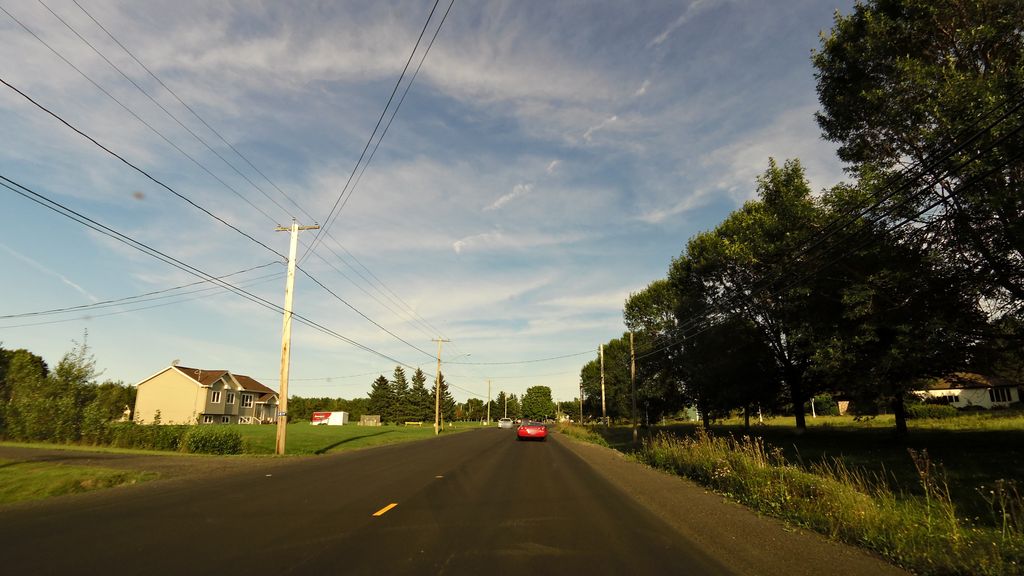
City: charlottetown